Interaction volume radius: 10 \u00c5
Interaction volume height: 15 \u00c5
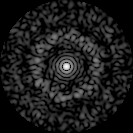
Disorder parameter: 0.8327